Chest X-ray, AP view. Patient: 26 years old, sex M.
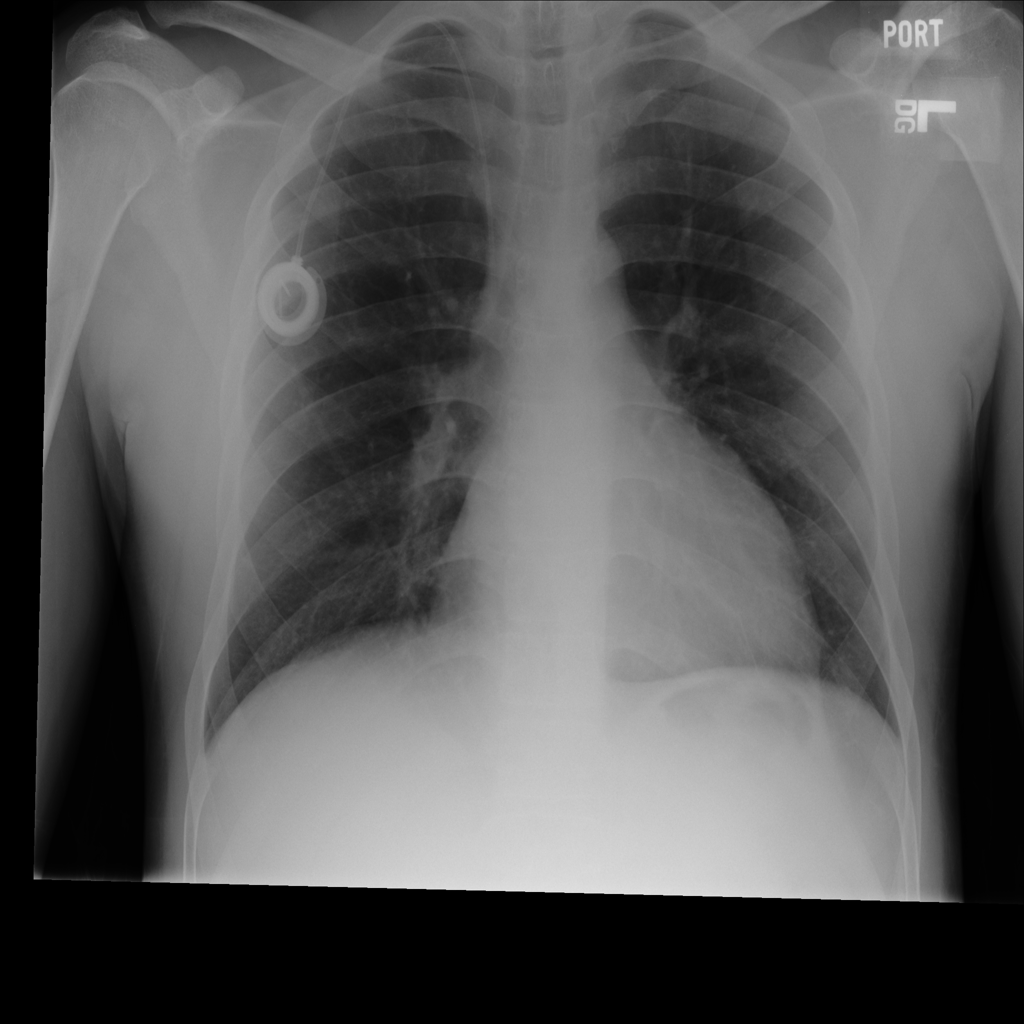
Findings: No Finding